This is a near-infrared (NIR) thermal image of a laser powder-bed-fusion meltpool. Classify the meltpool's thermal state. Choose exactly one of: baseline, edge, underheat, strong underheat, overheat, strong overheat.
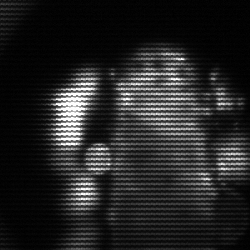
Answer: strong underheat